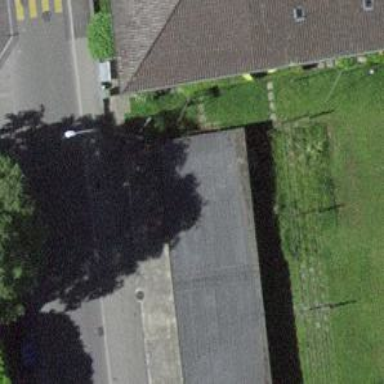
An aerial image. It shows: Group of garages.